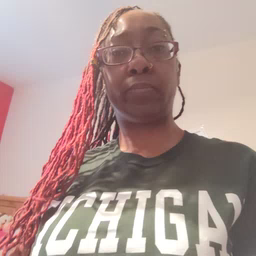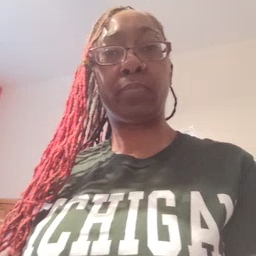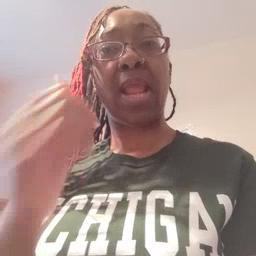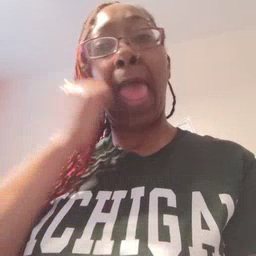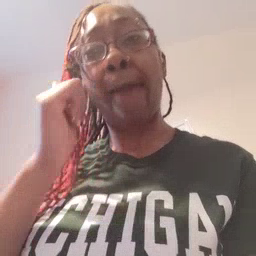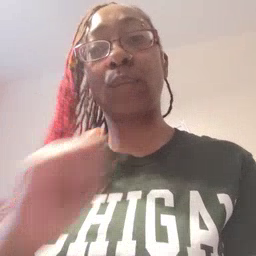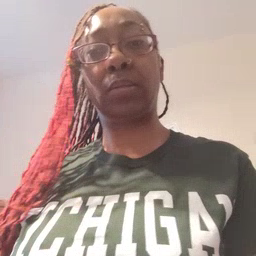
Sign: every